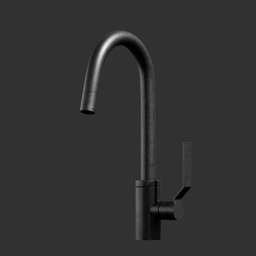
Label: appliances